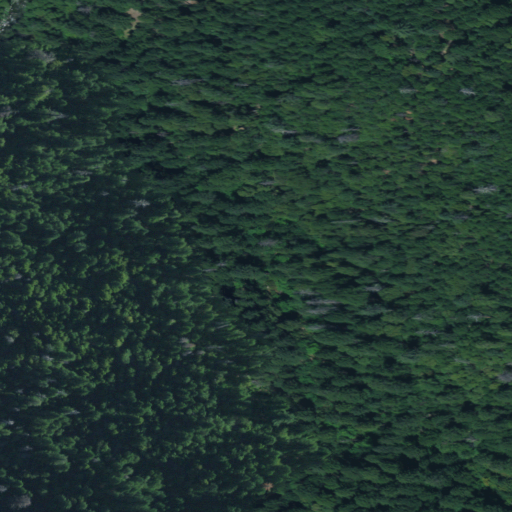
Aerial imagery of valley in California named Heiney Gulch containing only evergreen forest